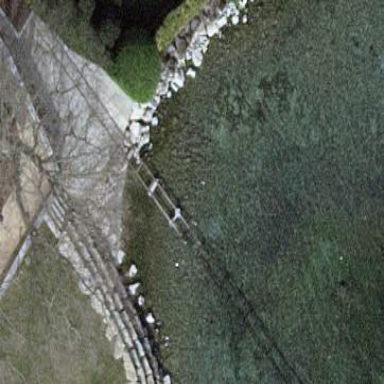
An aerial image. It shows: Slipway on service road for leisure land activities.